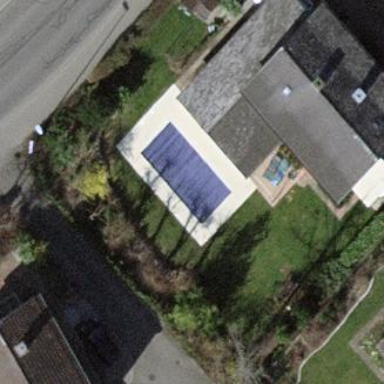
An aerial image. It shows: Swimming pool located in leisure land.